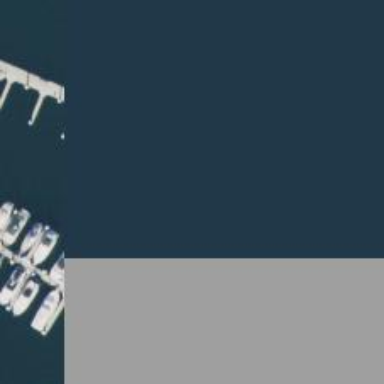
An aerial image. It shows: Pier with mooring facilities.